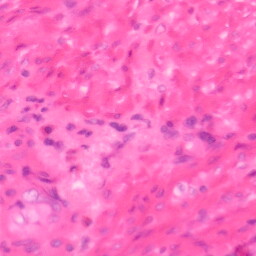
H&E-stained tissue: Colon